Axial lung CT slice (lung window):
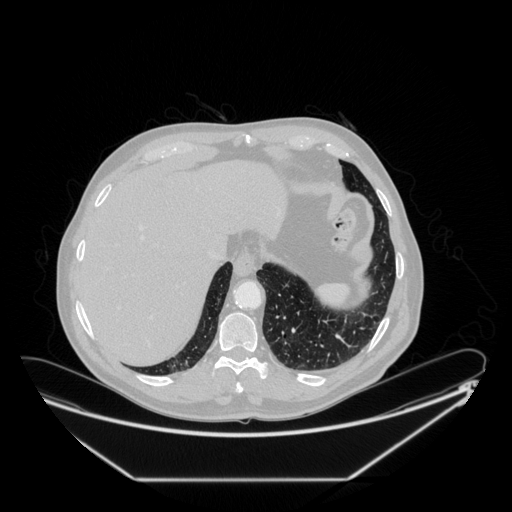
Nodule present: no